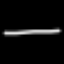
Label: line